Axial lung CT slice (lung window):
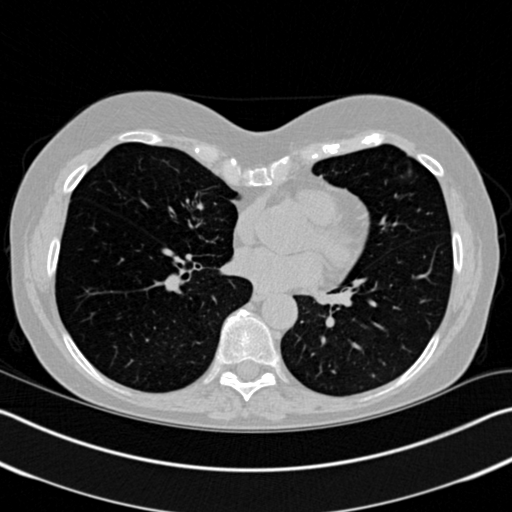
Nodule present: no